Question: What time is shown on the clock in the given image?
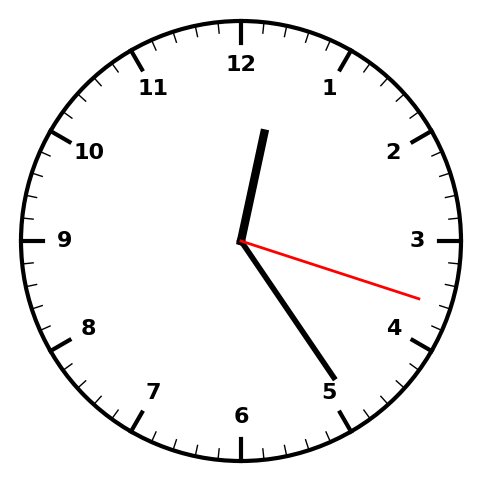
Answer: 12:24:18